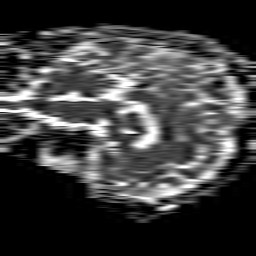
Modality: ADC
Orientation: sagittal
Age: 39
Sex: male
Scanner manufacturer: philips
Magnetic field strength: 1.5 T
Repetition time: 4.6 s
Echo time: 0.09059 s